Question: I have some strange behaviour on a webshop I am developing.
In Google Chrome one of the two divs that should be rotated remains flat. The other one is properly rotated.
Everything works fine in Firefox.
Any idea what could be wrong?
Here are the Screenshots (Chrome on the left and Firefox on the right):

Here is the relevant Html and Css code:
'''
<div id="live-preview" class="live-preview portrait" style="color: rgb(192, 192, 192); font-family: helvetica;">
<div class="bg-image" id="back" style="background-image: url(http://www.fastermaster.at//templates/diplombinderei.at/images/material/0.jpg);">
<div class="bg-color" id="back-bg" style="background: rgba(0, 0, 0, 0.498039);">
</div>
</div>
<div class="bg-image" id="spine" style="background-image: url(http://www.fastermaster.at//templates/diplombinderei.at/images/material/0.jpg);">
<div class="bg-color" id="spine-bg" style="background: rgba(0, 0, 0, 0.498039);">
<span class="first-line"></span>
<span class="second-line"></span>
</div>
</div>
<div class="bg-image" id="front" style="background-image: url(http://www.fastermaster.at//templates/diplombinderei.at/images/material/0.jpg);">
<div class="bg-color" id="front-bg" style="background: rgba(0, 0, 0, 0.498039);">
<span class="first-line typo-big typo-center">Just SomeText</span>
<span class="second-line"></span>
<span class="third-line"></span>
</div>
</div>
</div>
.portrait #front {
right: 7;
}
.portrait #back, .portrait #front {
position: absolute;
width: 132px;
height: 214px;
}
#front {
transform: rotateY(7deg);
-webkit-transform: rotateY(7deg);
-ms-transform: rotateY(7deg);
}
html, body, div, span, applet, object, iframe, h1, h2, h3, h4, h5, h6, p, blockquote, pre, a, abbr, acronym, address, big, cite, code, del, dfn, em, img, ins, kbd, q, s, samp, small, strike, strong, sub, sup, tt, var, b, u, i, center, dl, dt, dd, ol, ul, li, fieldset, form, label, legend, table, caption, tbody, tfoot, thead, tr, th, td, article, aside, canvas, details, embed, figure, figcaption, footer, header, hgroup, menu, nav, output, ruby, section, summary, time, mark, audio, video {
margin: 0;
padding: 0;
border: 0;
font-size: 100%;
font: inherit;
vertical-align: baseline;
text-decoration: none;
}
user agent stylesheetdiv {
display: block;
}
Inherited from div#live-preview.live-preview.portrait
Style Attribute {
color: rgb(192, 192, 192);
font-family: helvetica;
}
.live-preview {
font-family: Times;
position: relative;
margin-left: auto;
margin-right: auto;
margin-top: 30px;
margin-bottom: 30px;
perspective: 252px;
-webkit-perspective: 252px;
-ms-perspective: 252px;
perspective-origin: 50% -68%;
-webkit-perspective-origin-x: 50%;
-webkit-perspective-origin-y: -68%;
-ms-perspective-origin-x: 50%;
-ms-perspective-origin-y: -68%;
}
'''
You can see the live page at <URL>
EDIT:
I tried opening the page in Incognito mode, so that all Chrome Extensions are inactive, but the result is still the same.
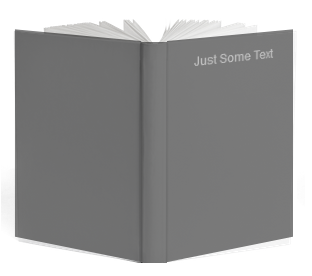
Answer: It seems there was a bug in Chrome. I received (automatic) update mid October and after restart everything was fine.